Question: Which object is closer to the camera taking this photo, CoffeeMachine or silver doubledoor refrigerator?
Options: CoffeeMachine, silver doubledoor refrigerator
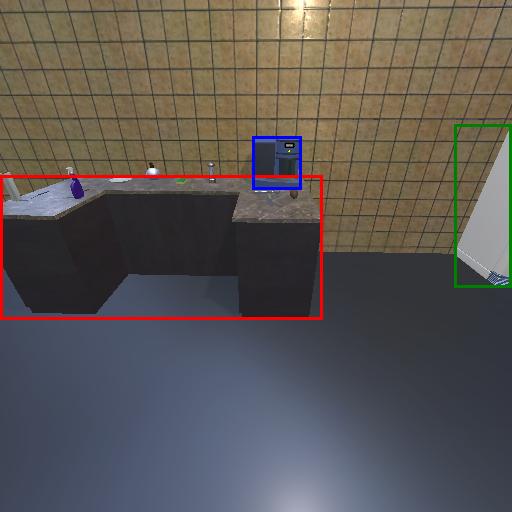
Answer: CoffeeMachine